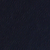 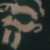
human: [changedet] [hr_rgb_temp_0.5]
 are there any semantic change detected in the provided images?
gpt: Many elongated artificial islands made of dredged sand and rocks appear in the sea.